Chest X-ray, PA view. Patient: 58 years old, sex M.
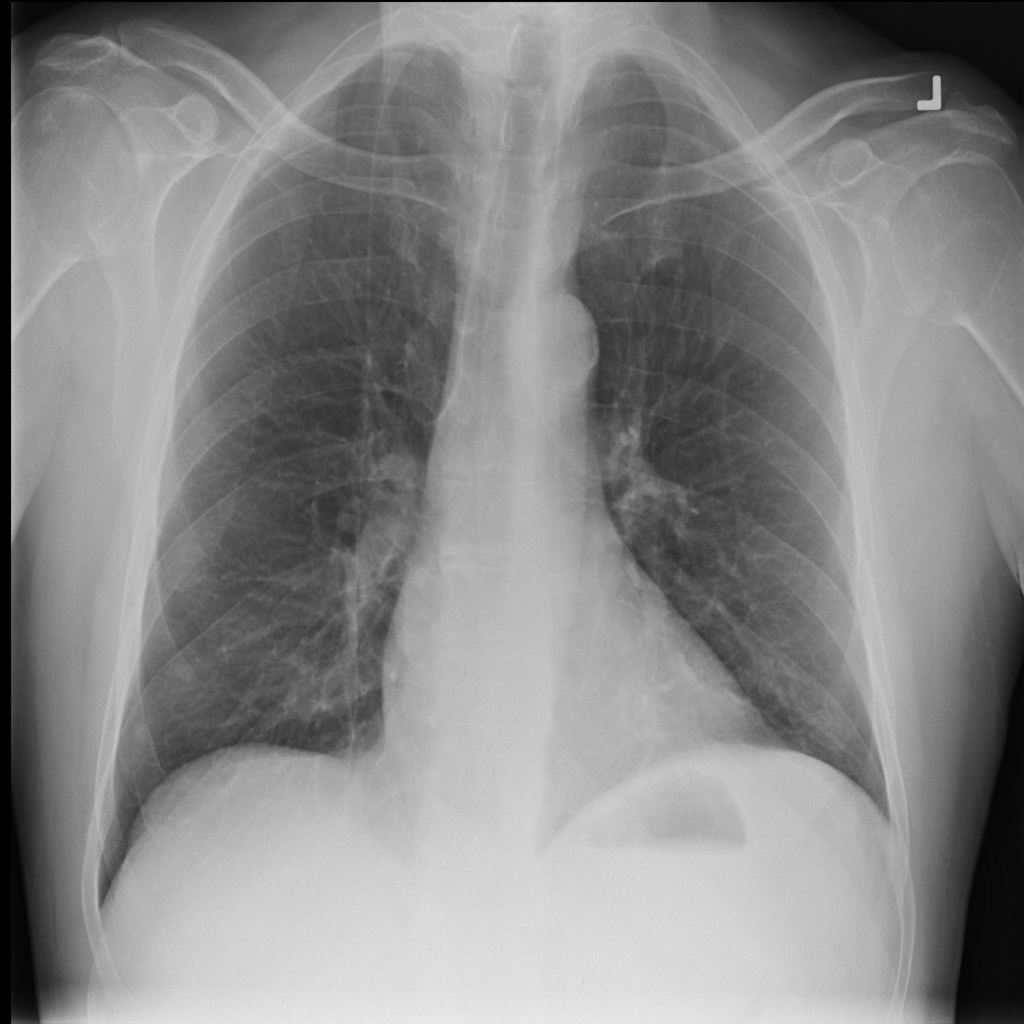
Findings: Infiltration